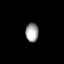
Tissue: lung
Cell type: Epithelial cells
Senescence score: 0.5789
Nuclear area (px): 236
Mean DAPI intensity: 162.254